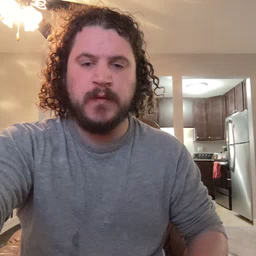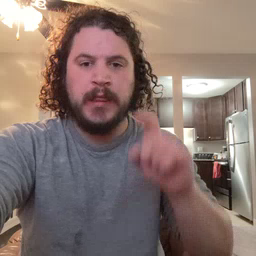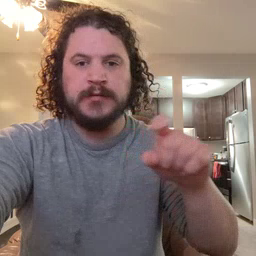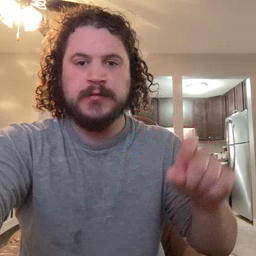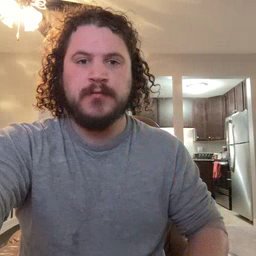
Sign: closet